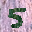
Label: 5